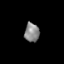
Tissue: skin
Cell type: Epithelial cells
Senescence score: 0.7687
Nuclear area (px): 276
Mean DAPI intensity: 135.351